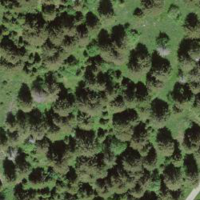
EUNIS habitat code: 44
Species observed at this site:
Galeopsis tetrahit